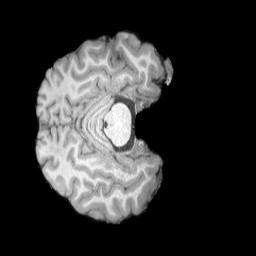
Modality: T1w
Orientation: axial
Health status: healthy